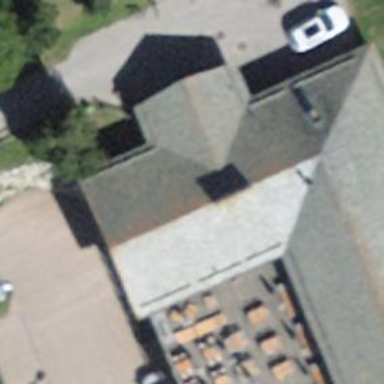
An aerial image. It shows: Restaurant.